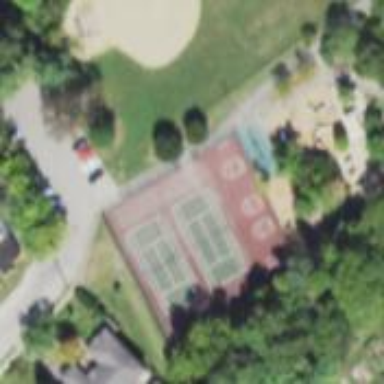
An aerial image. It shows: Multi-sport pitch for tennis and basketball on leisure land.